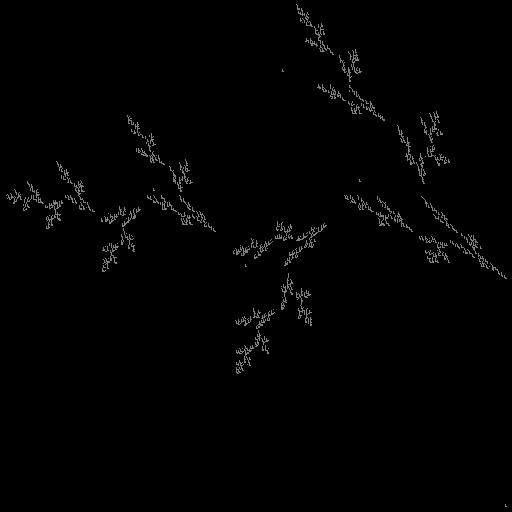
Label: bud